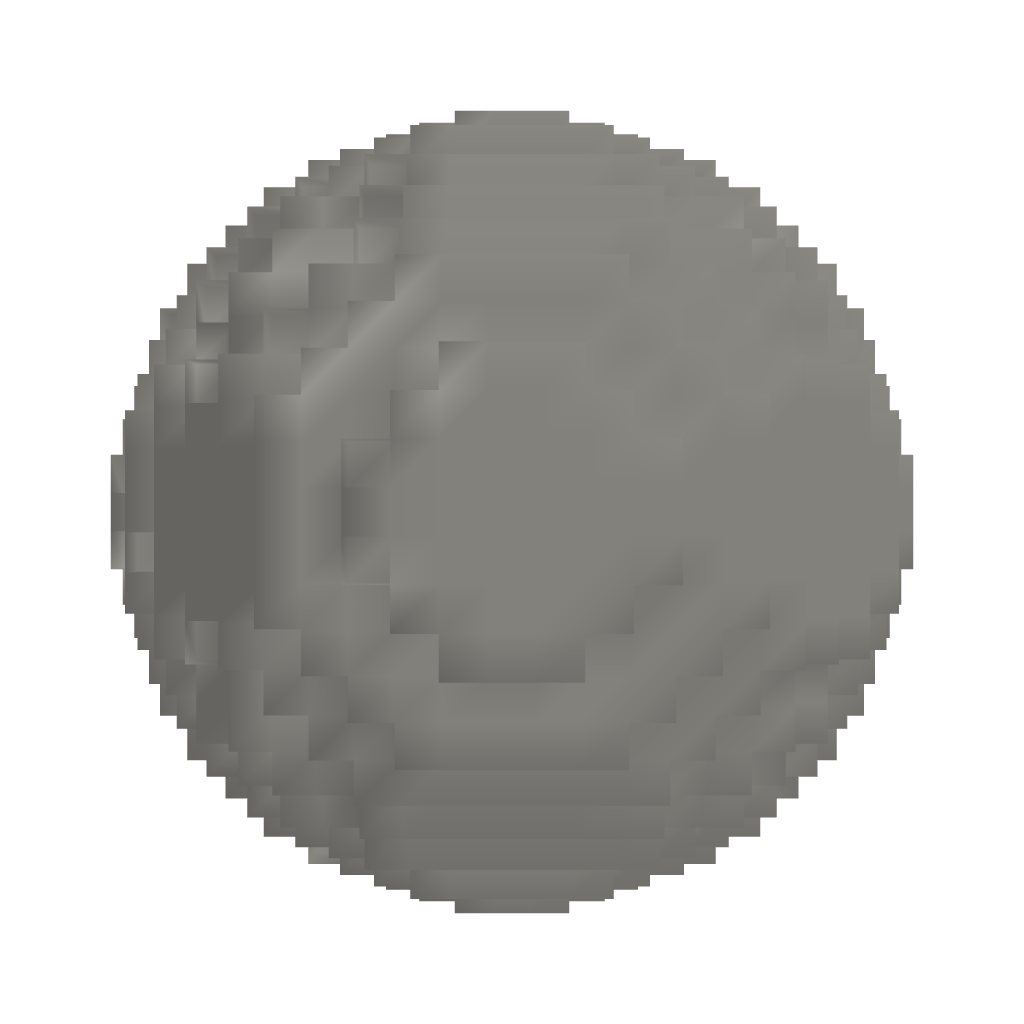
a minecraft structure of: bio sphere